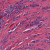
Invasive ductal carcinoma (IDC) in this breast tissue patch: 1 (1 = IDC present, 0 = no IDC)